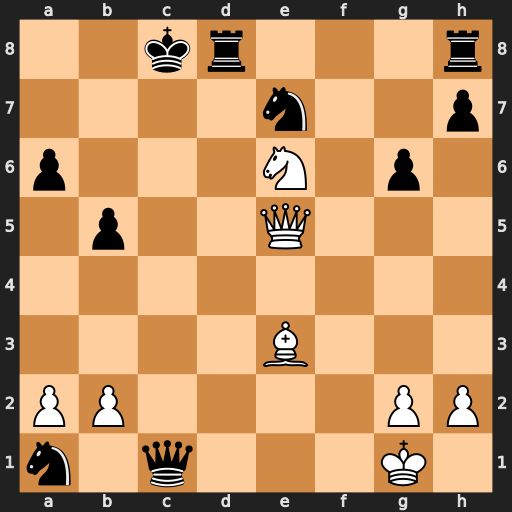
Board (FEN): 2kr3r/4n2p/p3N1p1/1p2Q3/8/4B3/PP4PP/n1q3K1
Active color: w
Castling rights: -
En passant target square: -
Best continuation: Bxc1 Rd1+ Kf2 Rxc1 Qxh8+